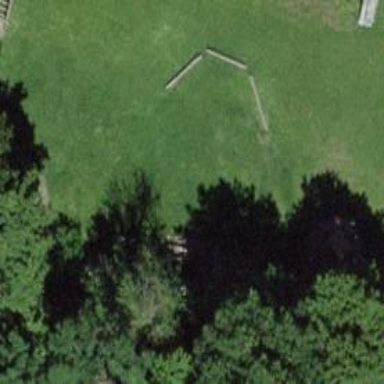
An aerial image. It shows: Seesaw in the playground.